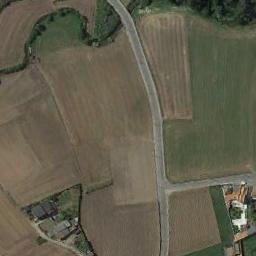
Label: terrace